Interaction volume radius: 5 \u00c5
Interaction volume height: 10 \u00c5
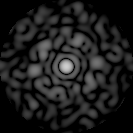
Disorder parameter: 0.8239